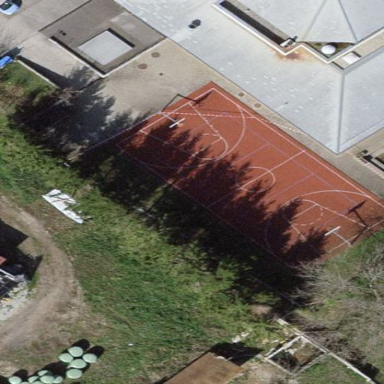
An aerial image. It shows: Basketball court located in leisure land pitch.